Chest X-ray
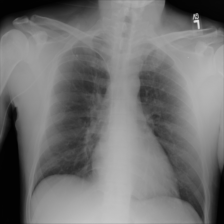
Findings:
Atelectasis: negative
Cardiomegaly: negative
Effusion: negative
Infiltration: negative
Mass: negative
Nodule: negative
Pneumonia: negative
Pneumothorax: negative
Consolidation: negative
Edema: negative
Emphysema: negative
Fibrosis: negative
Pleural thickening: negative
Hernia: negative